Question: Here is my xml code for a sample button.
'''
<Button
android:id="@+id/button1"
style="?android:attr/buttonStyleSmall"
android:layout_width="0dp"
android:layout_marginTop="25dp"
android:layout_weight="0.166"
android:text="1"
android:onClick="ProcessInput" />
'''
Now in mainActivity.java i wrote this code
'''
public void ProcessInput(View v)
{
Button btn = (Button) v;
inputText.append(btn.toString());
}
'''
The output is shown in the screenshot

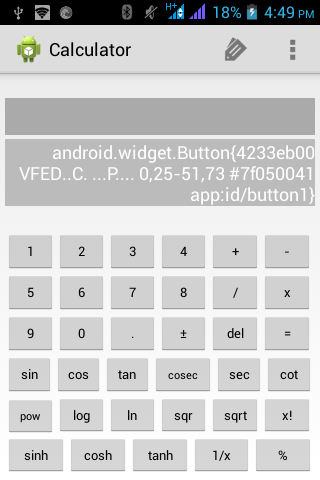
Answer: You simply convert to string not getting value of button so change from
'''
inputText.append(btn.toString());
'''
to
'''
inputText.append(btn.getText().toString());
'''